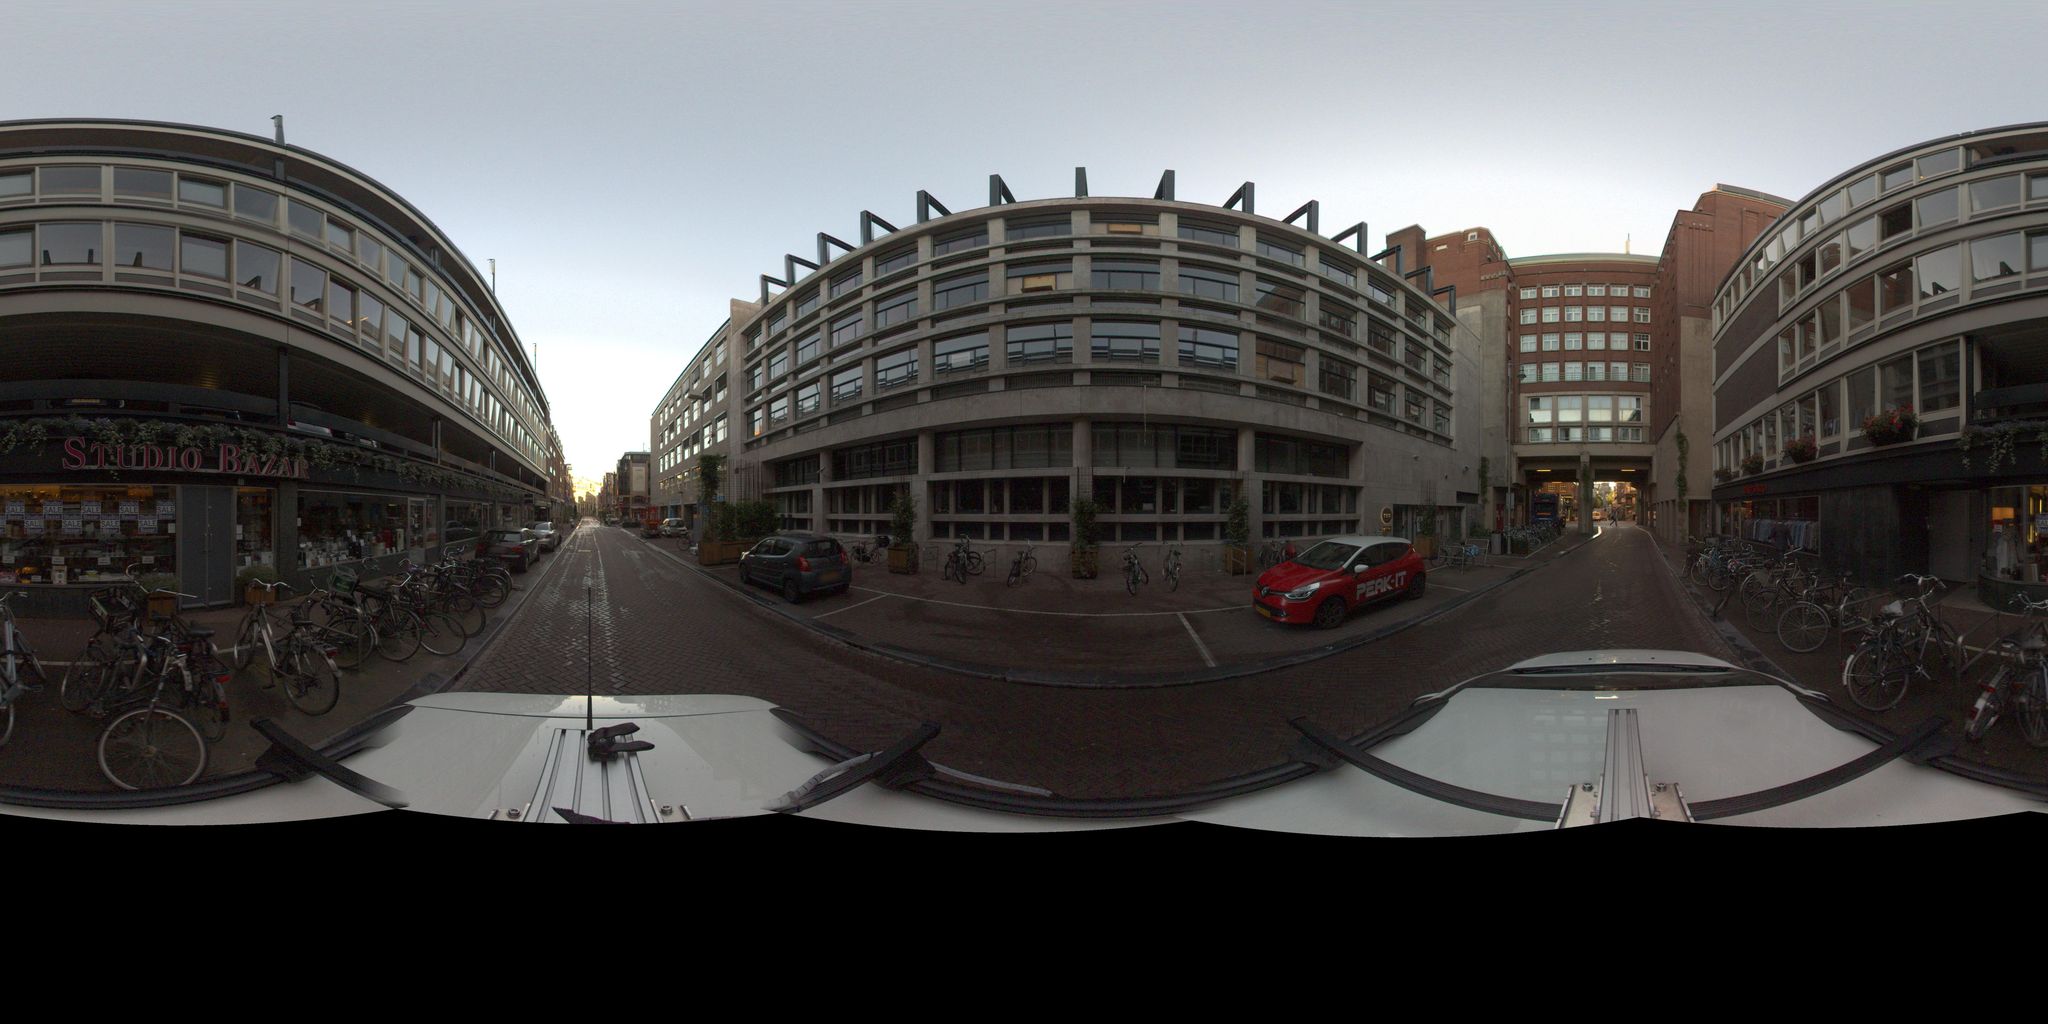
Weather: clear
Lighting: day
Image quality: slightly poor
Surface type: driving surface
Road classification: unclassified, residential, pedestrian
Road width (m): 3.5, 4.5
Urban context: urban centre
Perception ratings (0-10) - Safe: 2.85, Lively: 8.4, Beautiful: 4.43, Boring: 2.99, Depressing: 1.7, Wealthy: 2.89